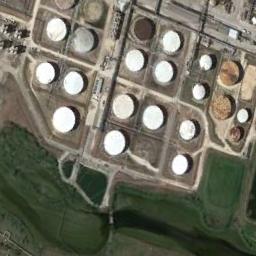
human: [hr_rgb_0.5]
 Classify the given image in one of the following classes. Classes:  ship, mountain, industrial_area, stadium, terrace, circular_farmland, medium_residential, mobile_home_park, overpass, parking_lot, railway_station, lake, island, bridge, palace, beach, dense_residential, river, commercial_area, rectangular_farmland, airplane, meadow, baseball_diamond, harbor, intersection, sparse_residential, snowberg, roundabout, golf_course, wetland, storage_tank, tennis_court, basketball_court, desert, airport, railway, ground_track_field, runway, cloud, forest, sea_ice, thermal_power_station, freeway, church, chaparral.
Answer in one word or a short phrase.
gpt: storage_tank